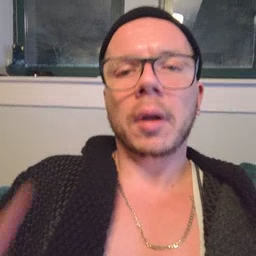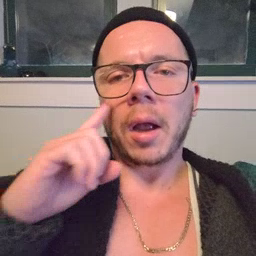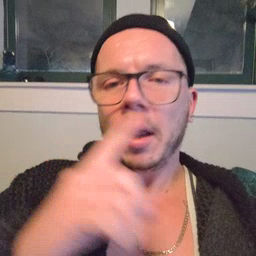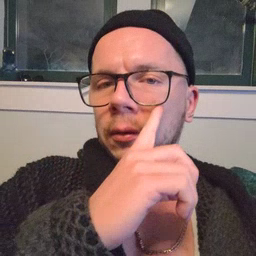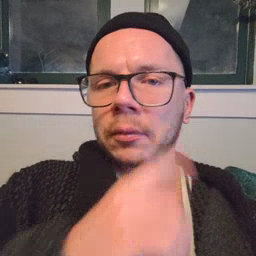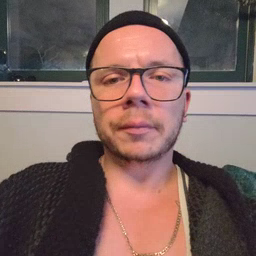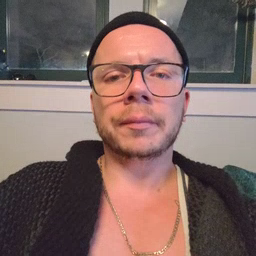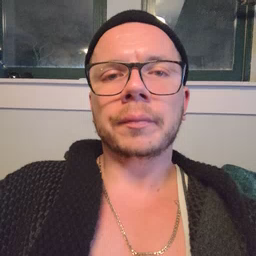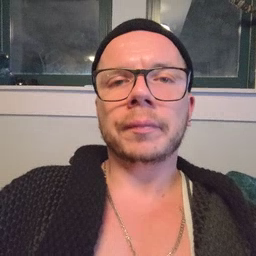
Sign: eye